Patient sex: F
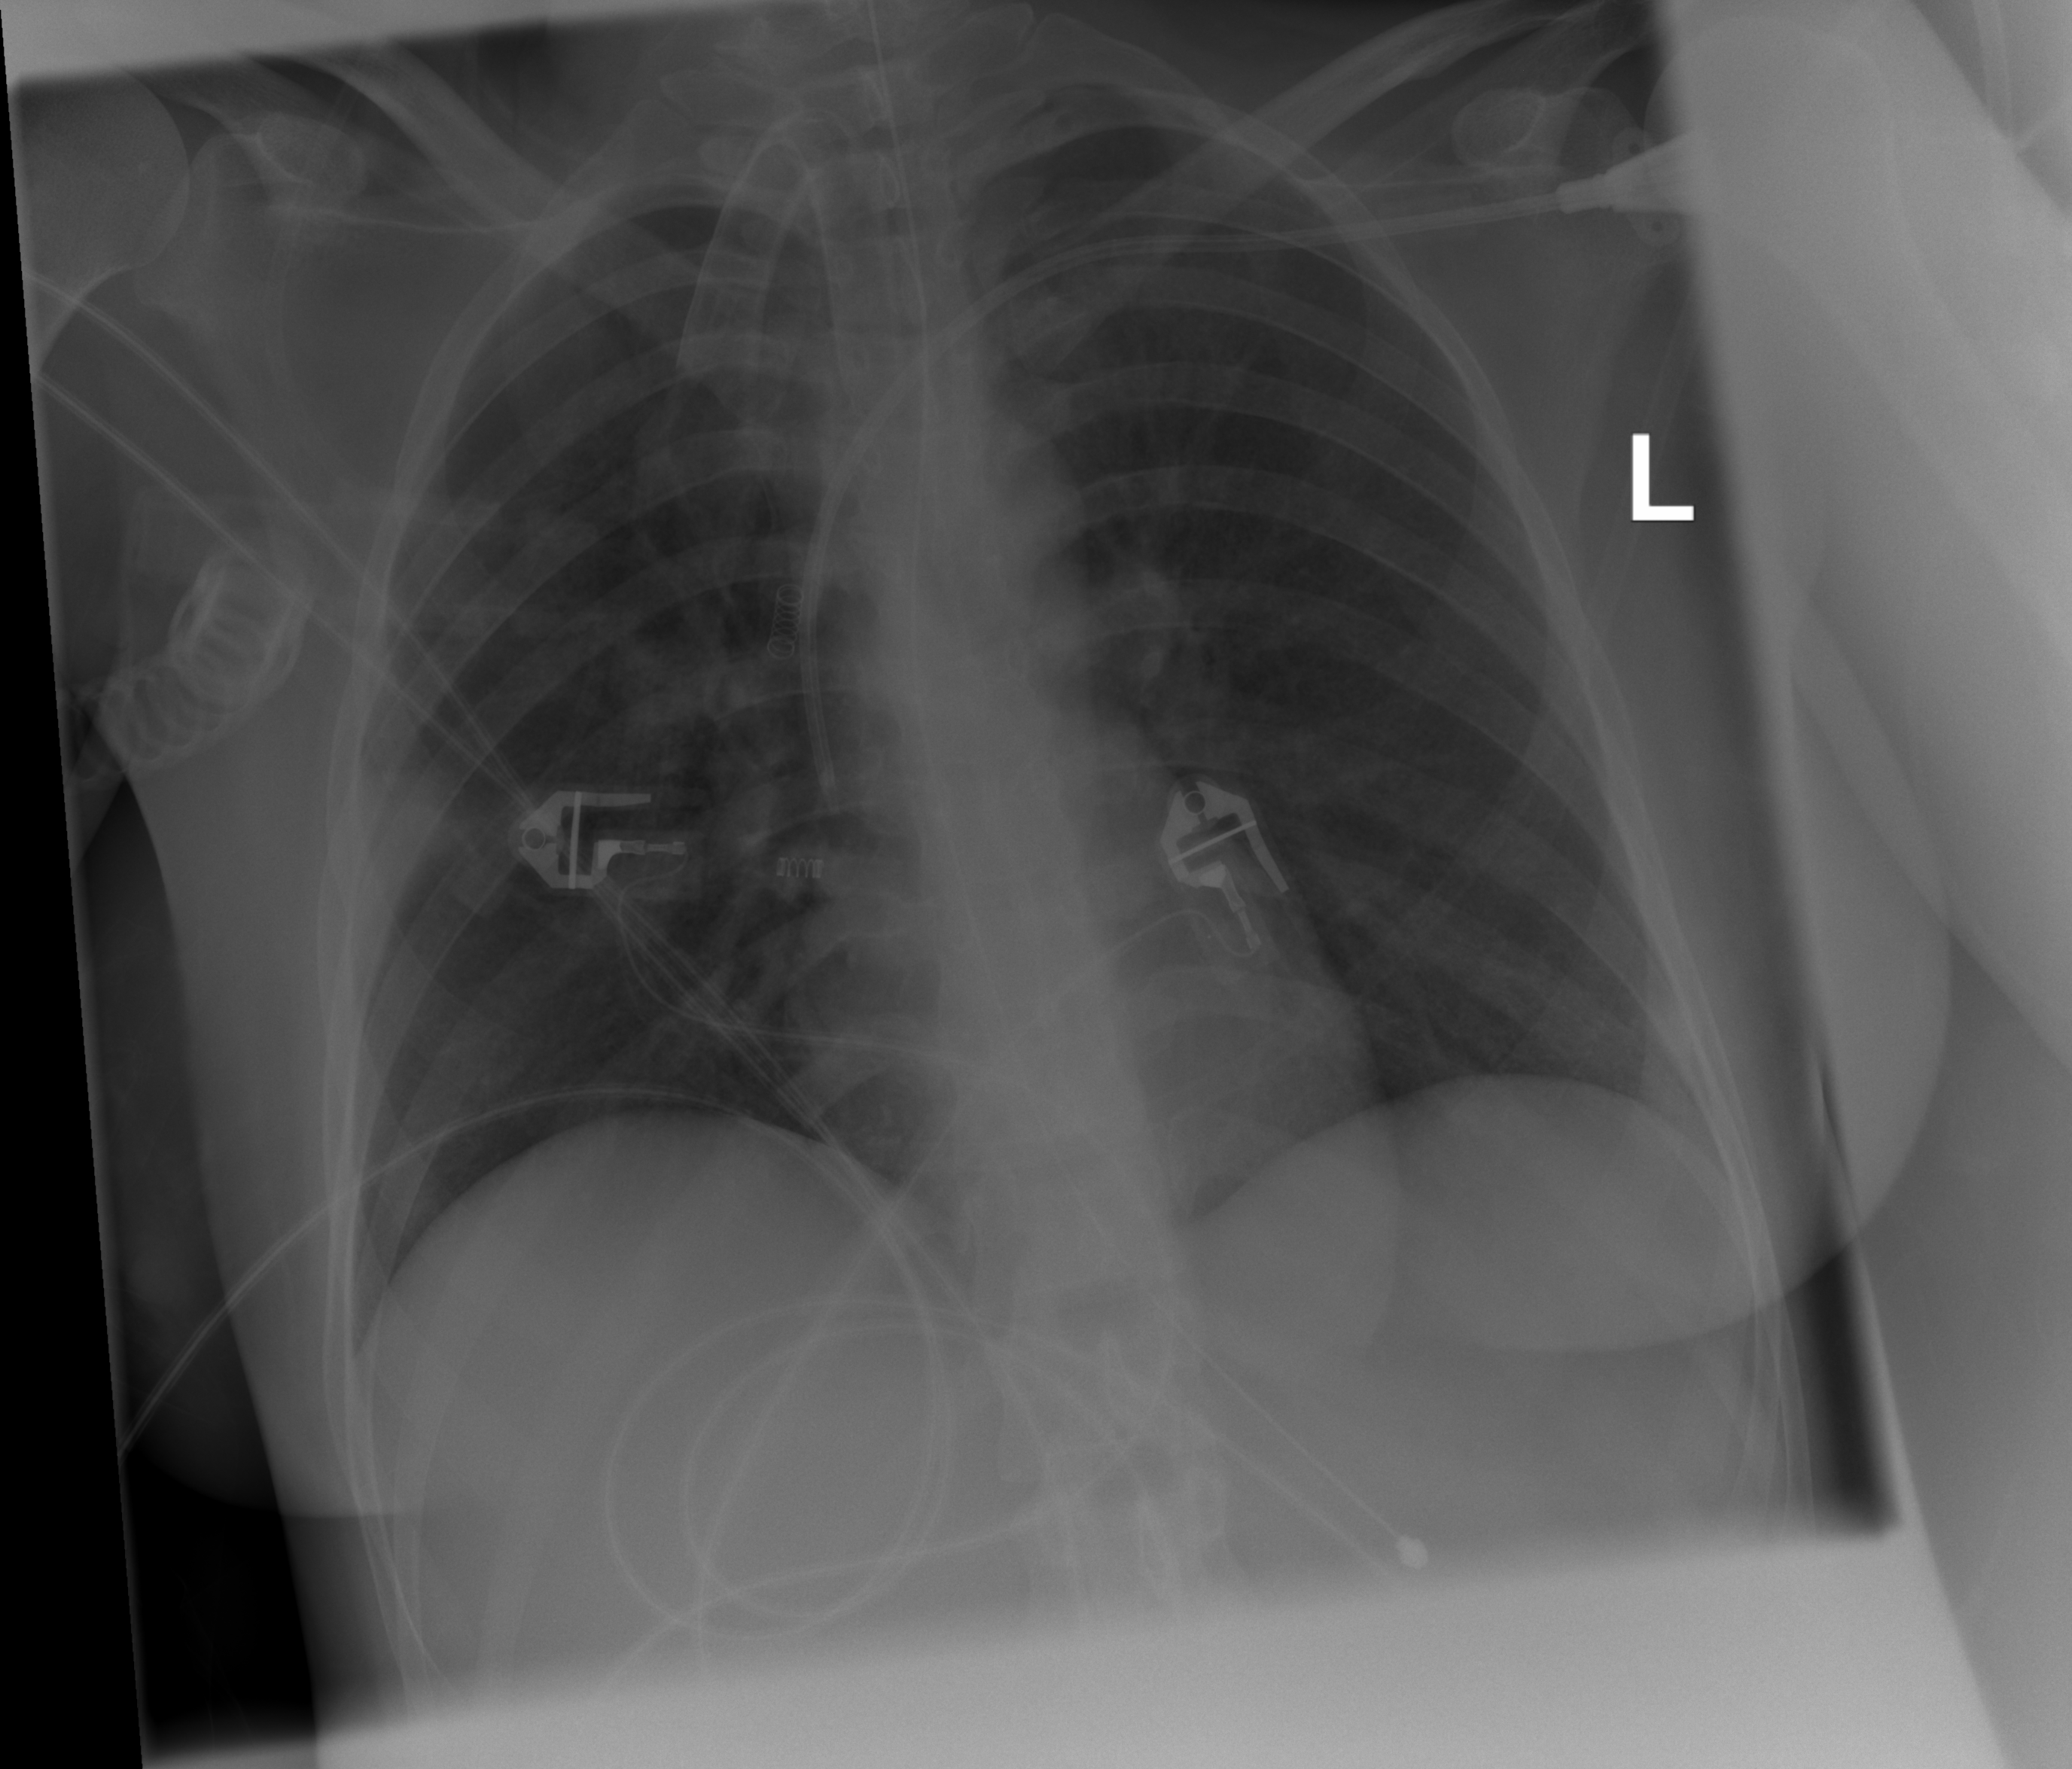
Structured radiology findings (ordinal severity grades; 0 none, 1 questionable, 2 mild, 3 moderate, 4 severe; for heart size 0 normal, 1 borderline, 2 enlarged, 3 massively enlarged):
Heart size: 0
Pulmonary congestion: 0
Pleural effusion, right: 0
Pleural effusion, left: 0
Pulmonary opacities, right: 0
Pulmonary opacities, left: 0
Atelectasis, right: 2
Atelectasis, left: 0